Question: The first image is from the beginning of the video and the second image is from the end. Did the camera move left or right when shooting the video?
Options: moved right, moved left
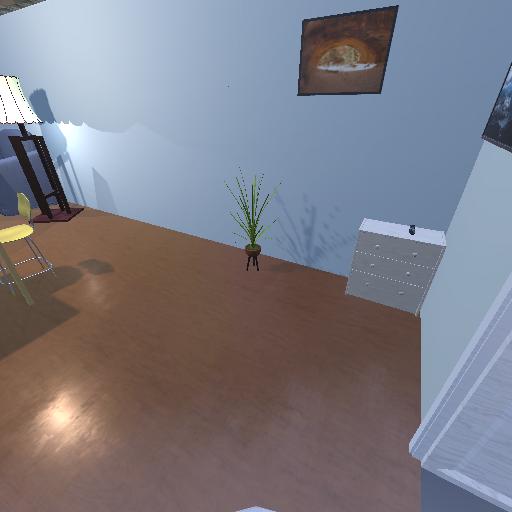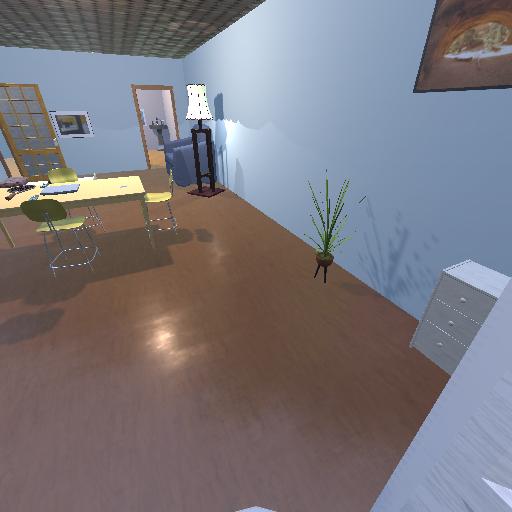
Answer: moved right